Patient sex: M
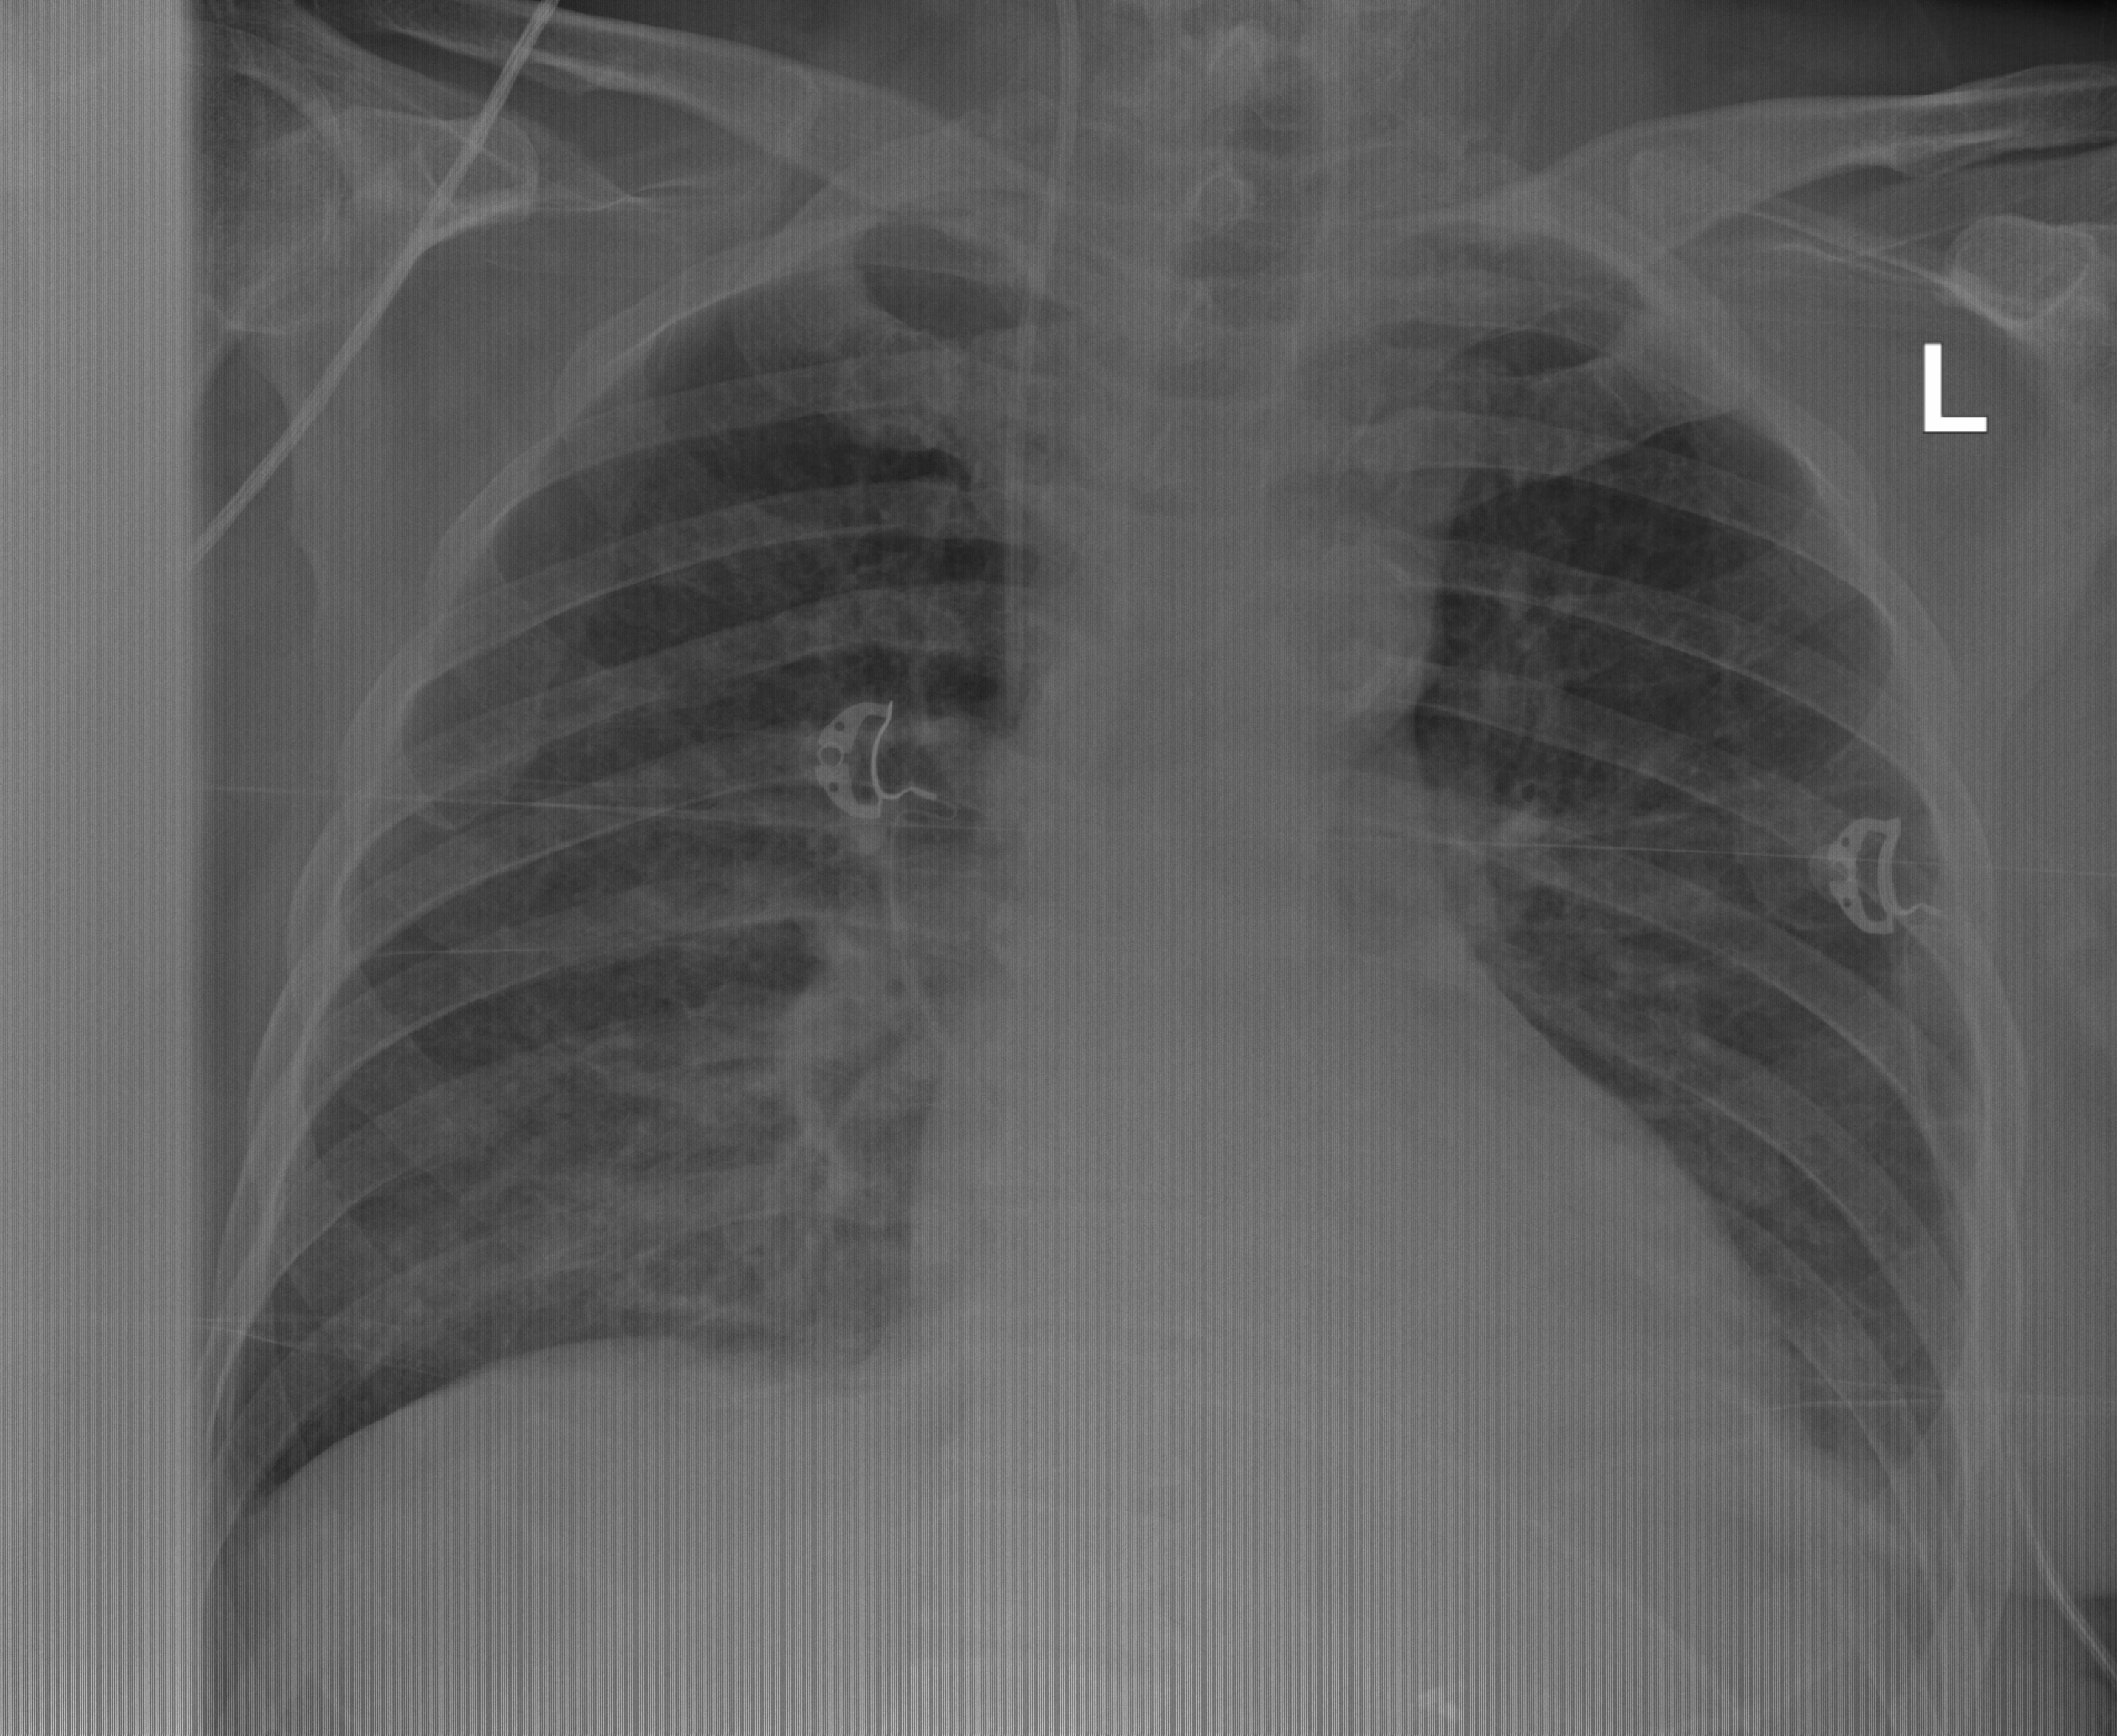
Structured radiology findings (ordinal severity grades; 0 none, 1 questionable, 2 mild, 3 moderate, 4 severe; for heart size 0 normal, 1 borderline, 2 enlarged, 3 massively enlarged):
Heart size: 0
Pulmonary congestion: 2
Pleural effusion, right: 1
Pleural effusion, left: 2
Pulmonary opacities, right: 1
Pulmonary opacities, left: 1
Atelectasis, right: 0
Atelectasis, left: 2